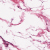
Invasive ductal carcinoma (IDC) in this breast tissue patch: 0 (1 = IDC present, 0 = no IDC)